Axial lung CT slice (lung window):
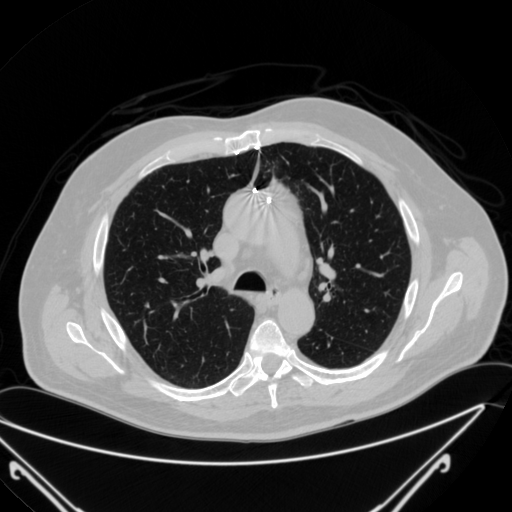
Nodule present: no